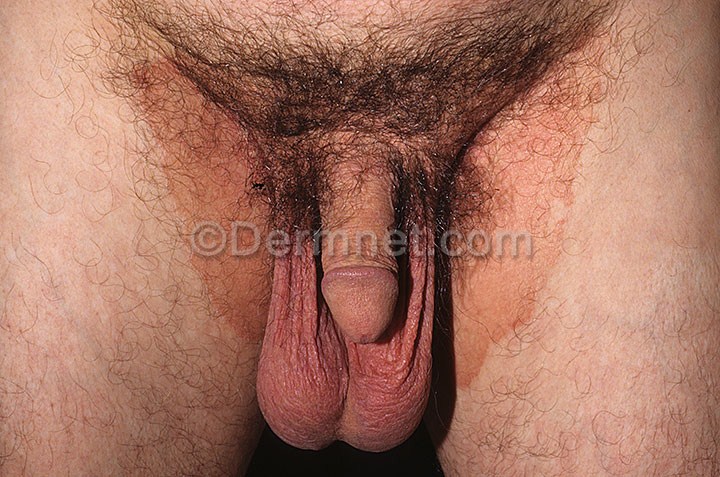
Disease: Tinea Ringworm Candidiasis and other Fungal Infections